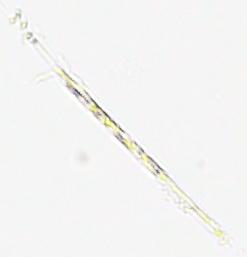
Label: Rhizosolenia